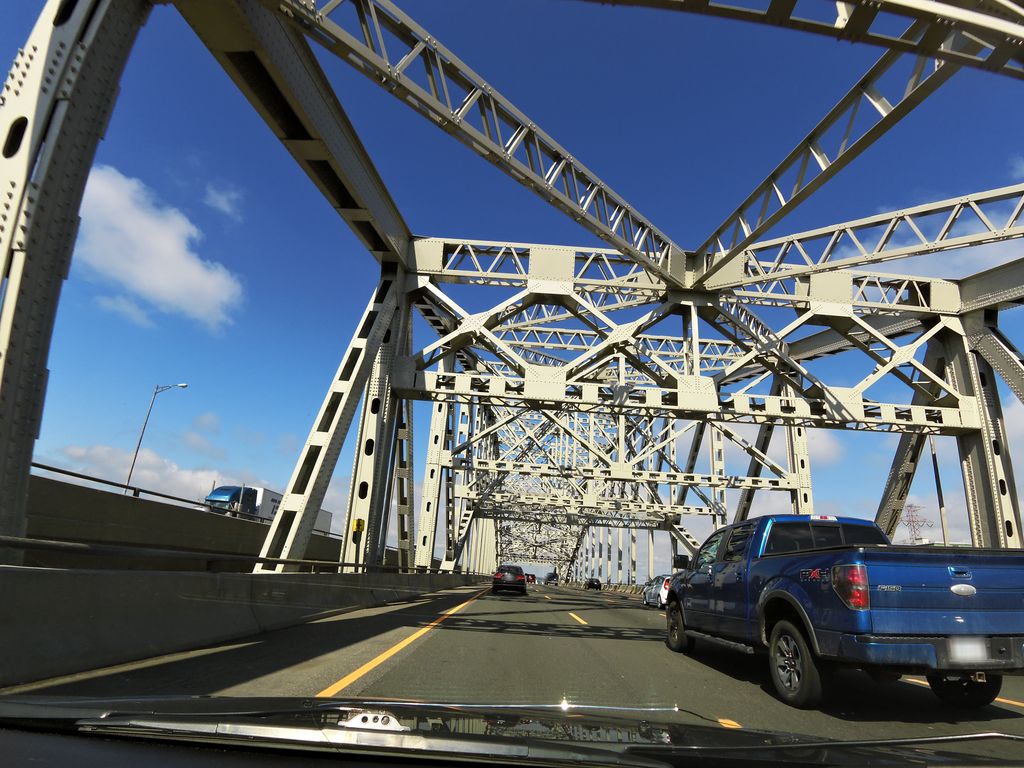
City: hamilton